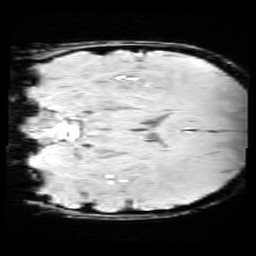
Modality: SWI
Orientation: coronal
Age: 10
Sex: male
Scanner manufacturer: siemens
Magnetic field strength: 3 T
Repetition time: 0.027 s
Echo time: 0.02 s